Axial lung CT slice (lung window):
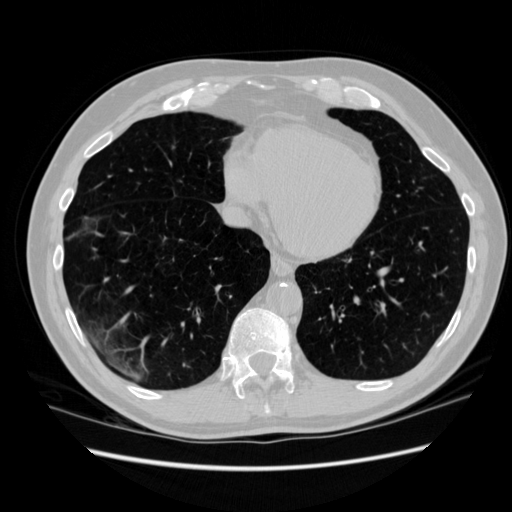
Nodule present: no